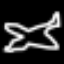
Label: airplane